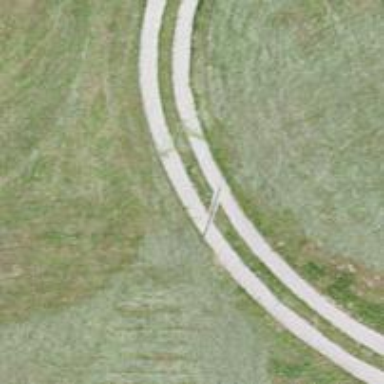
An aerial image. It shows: Unpaved track with tracktype grade4.